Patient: sex M, age 55
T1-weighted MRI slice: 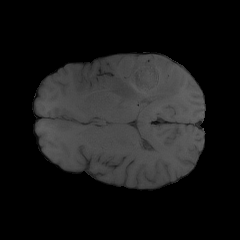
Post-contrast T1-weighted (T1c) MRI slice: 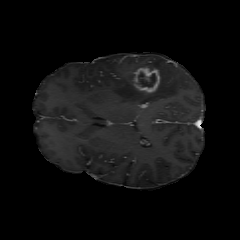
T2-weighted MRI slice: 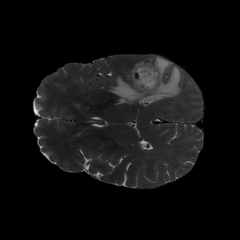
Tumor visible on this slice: yes
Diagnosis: Glioblastoma, IDH-wildtype
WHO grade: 4